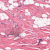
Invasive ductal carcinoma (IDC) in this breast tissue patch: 0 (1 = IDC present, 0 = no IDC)